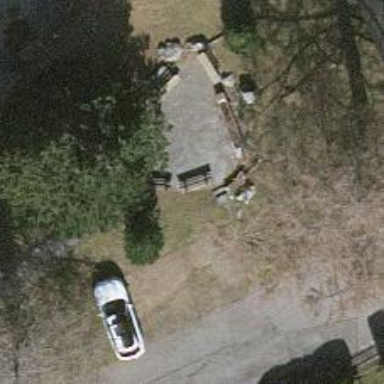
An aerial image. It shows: Bench for seating.